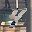
Label: 4